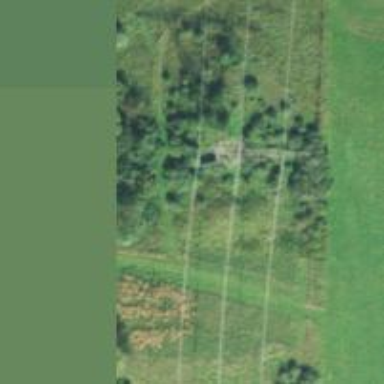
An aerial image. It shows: Lattice structure tower used for power transmission.